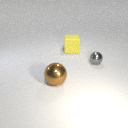
large yellow rubber cube behind small gray metal sphere